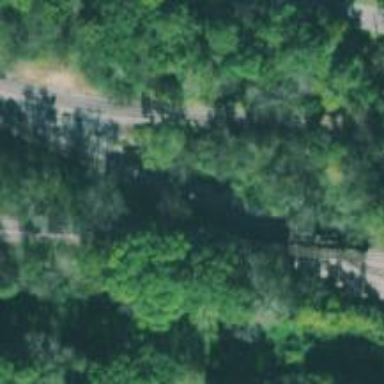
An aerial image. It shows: Preserved railway bridge.